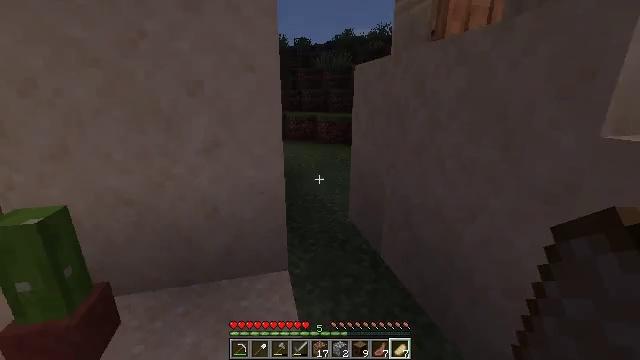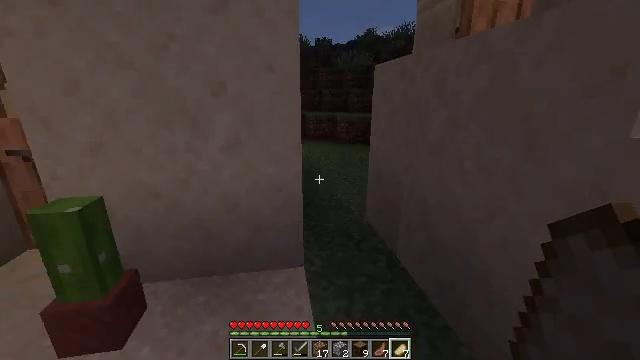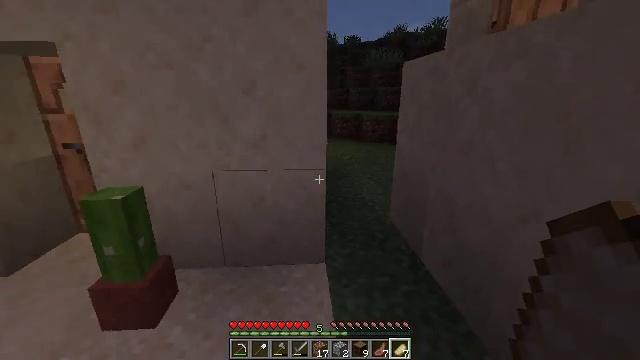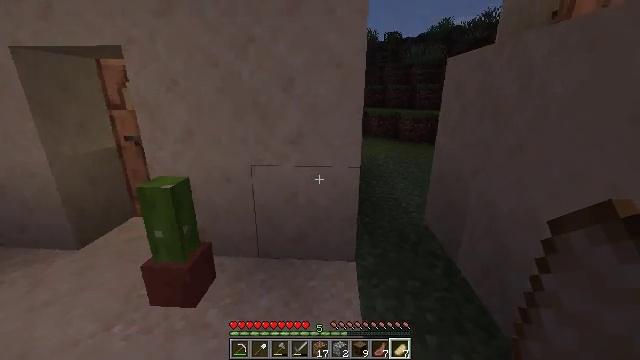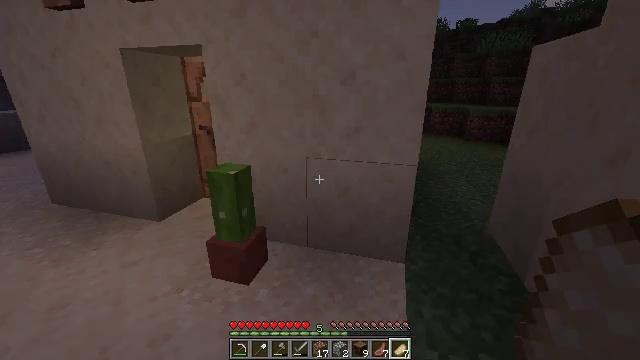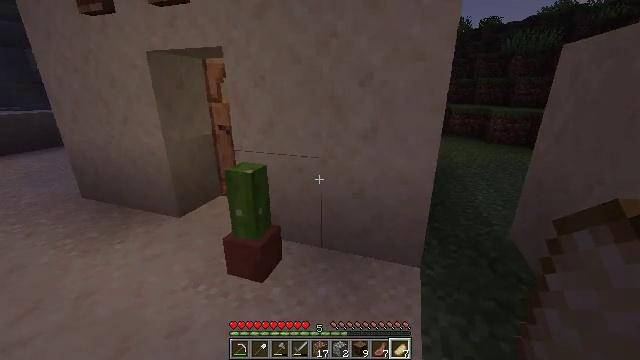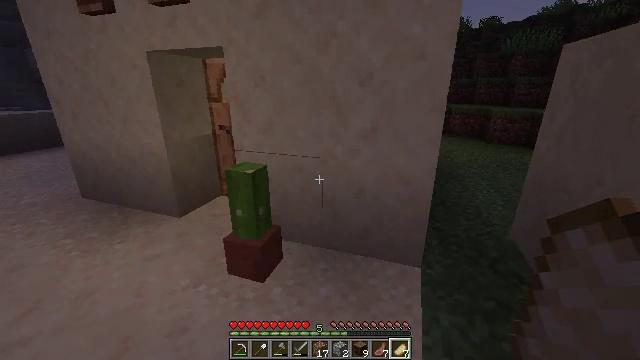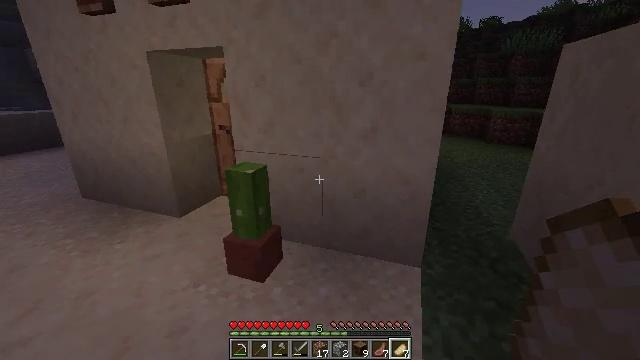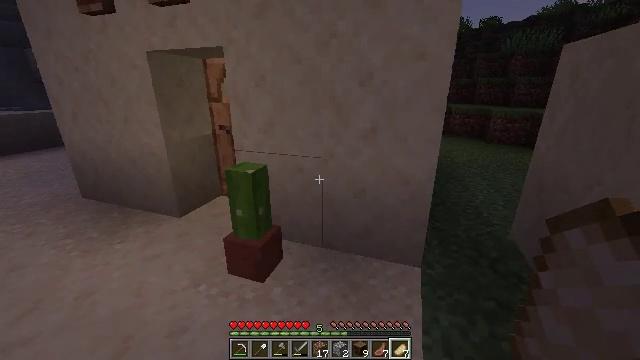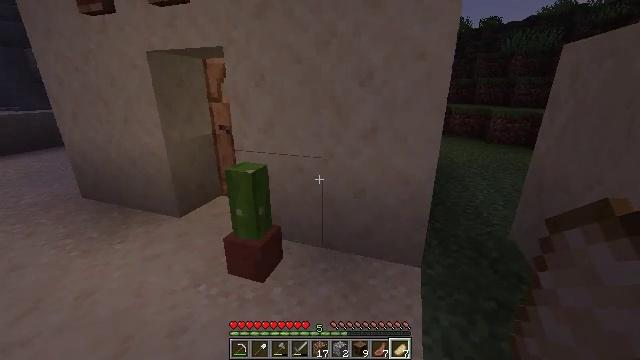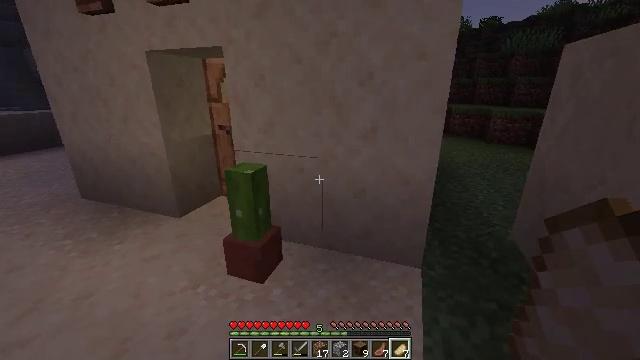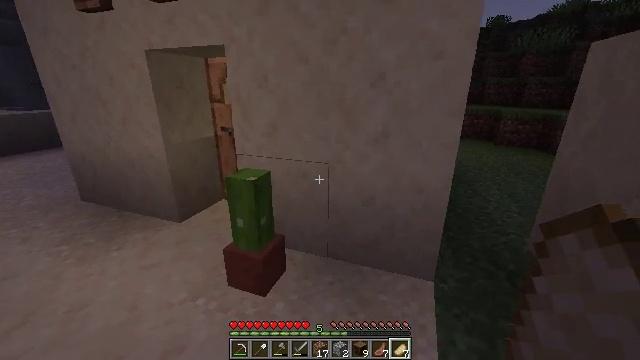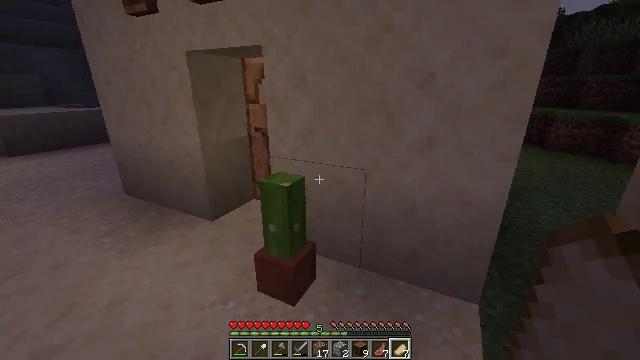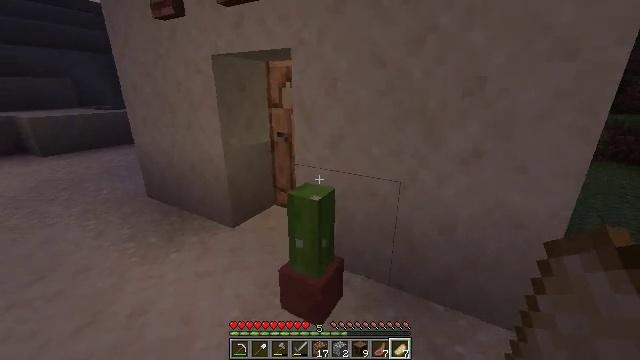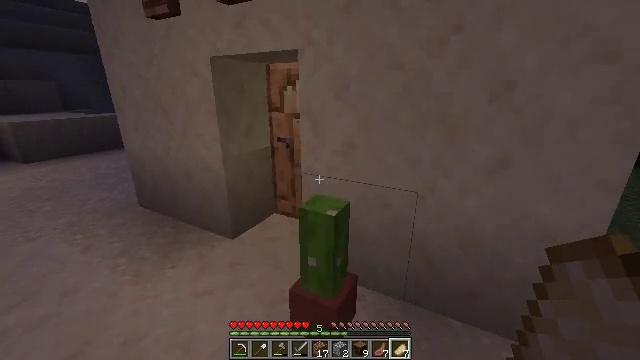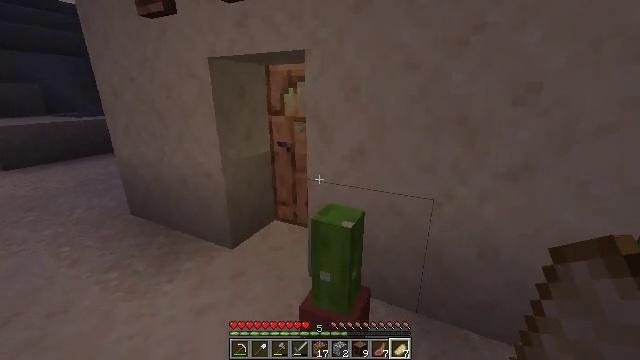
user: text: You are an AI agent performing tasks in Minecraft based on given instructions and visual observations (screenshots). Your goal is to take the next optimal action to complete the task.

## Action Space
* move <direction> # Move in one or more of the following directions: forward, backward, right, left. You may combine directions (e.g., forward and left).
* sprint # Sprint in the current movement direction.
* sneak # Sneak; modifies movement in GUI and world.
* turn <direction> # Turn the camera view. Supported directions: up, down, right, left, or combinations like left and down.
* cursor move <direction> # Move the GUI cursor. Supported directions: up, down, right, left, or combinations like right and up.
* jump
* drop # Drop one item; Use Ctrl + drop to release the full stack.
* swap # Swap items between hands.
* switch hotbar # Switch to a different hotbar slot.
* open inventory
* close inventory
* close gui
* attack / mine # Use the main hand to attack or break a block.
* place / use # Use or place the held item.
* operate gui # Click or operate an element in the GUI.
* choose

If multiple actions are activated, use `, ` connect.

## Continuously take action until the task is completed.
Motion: motion action
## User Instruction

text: Collect a hay block for crafting.
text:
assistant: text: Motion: turn left
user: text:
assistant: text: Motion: turn left
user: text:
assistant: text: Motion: turn left
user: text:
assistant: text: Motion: turn left and down
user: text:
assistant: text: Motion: turn left
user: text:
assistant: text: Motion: no_op
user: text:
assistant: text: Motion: no_op
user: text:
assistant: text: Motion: no_op
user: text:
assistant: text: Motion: no_op
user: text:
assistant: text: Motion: move forward
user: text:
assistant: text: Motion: move forward and move left
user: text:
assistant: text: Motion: move forward and move left, turn left
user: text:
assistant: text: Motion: move forward and move left, turn left
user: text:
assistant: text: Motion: move forward and move left, turn right
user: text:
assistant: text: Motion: move forward and move left, turn right
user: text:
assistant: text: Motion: move forward and move left, turn right
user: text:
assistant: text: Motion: move forward and move left, turn right
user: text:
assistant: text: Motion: move forward and move left, turn right
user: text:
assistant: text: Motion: move forward and move left, turn right
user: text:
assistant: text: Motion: move forward and move left, turn right
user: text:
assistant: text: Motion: move forward, turn right, use / place
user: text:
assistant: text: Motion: move forward, use / place
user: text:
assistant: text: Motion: move forward, use / place
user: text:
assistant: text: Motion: move forward
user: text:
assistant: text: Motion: move forward
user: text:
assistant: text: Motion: move forward, turn right and down
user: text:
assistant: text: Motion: move forward, turn right and down
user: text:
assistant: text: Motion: move forward, turn right and down
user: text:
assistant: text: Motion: move forward, turn down
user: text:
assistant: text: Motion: move forward, turn down